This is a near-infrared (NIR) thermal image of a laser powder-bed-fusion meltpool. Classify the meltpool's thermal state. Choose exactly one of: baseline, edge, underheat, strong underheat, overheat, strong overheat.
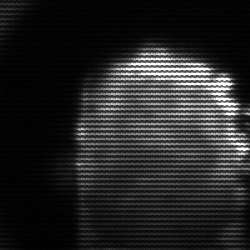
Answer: baseline